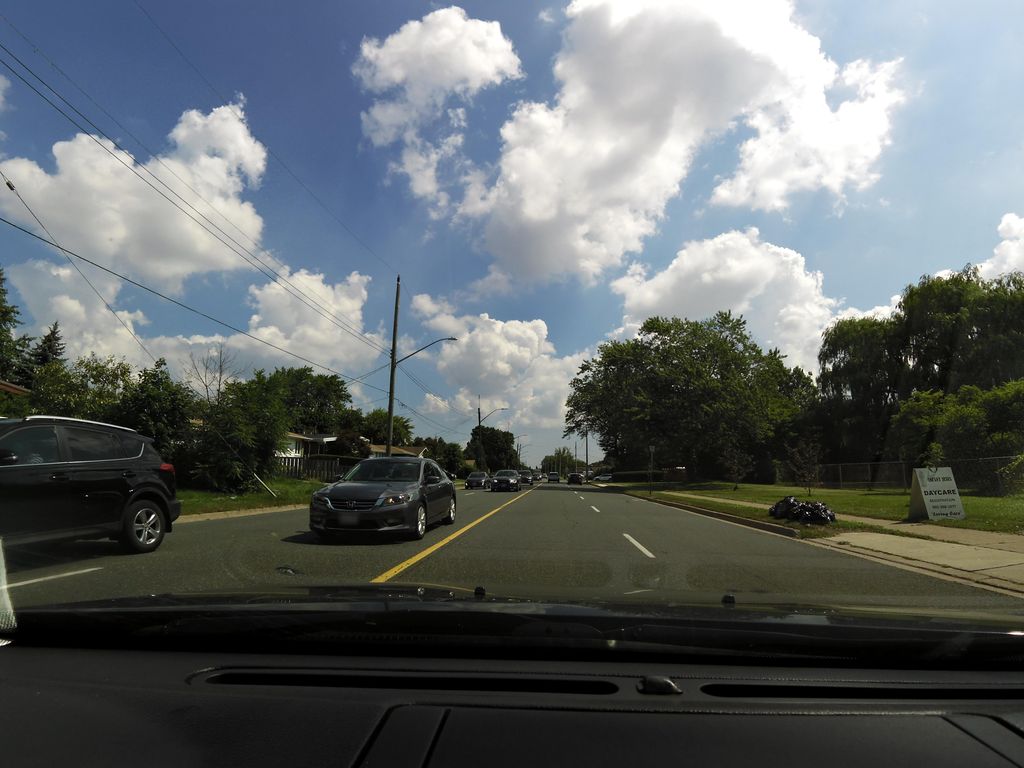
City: hamilton